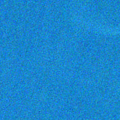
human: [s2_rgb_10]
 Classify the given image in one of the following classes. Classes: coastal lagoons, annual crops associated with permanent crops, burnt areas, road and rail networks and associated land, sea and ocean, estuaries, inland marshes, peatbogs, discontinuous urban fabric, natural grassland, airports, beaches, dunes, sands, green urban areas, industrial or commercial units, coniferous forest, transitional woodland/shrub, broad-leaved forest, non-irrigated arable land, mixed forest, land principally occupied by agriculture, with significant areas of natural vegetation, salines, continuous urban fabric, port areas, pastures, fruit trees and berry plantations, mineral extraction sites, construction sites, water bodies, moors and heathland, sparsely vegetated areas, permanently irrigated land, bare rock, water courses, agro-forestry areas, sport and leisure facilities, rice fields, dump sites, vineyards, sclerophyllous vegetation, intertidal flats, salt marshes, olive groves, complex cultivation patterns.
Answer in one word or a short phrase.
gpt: sea and ocean